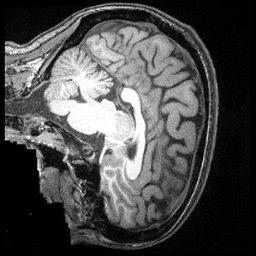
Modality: T1w
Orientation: sagittal
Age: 31
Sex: female
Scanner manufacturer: siemens
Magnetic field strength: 3 T
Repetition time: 2.4 s
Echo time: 0.00374 s